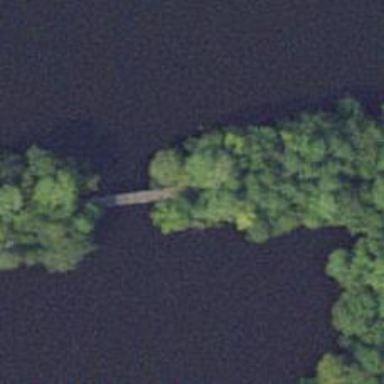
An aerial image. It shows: Abandoned railway bridge.